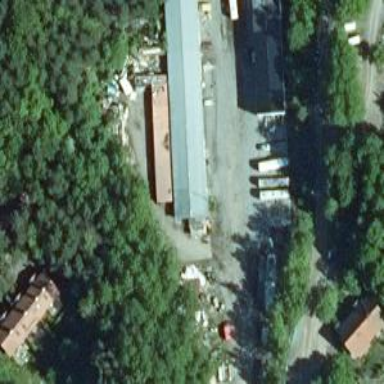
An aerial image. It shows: Industrial area designated as scrap yard.